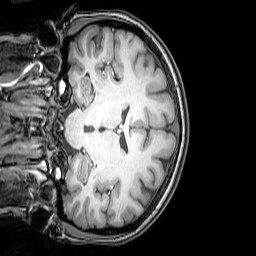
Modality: T1w
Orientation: coronal
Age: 26
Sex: female
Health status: healthy
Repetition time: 0.081 s
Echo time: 0.037 s